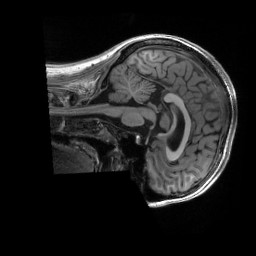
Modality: T1w
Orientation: sagittal
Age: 22
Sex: female
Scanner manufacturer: siemens
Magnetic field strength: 3 T
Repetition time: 2.53 s
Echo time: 0.0033 s